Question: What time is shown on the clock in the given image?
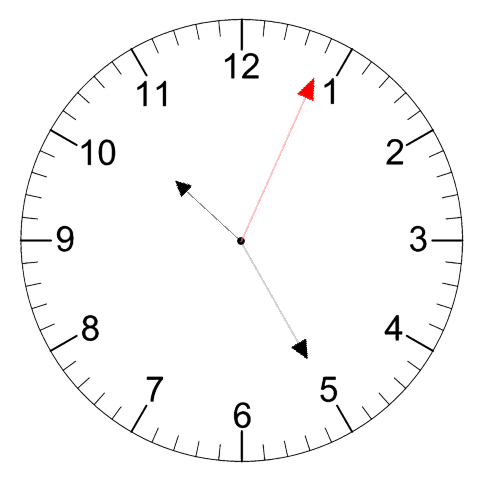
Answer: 10:25:04